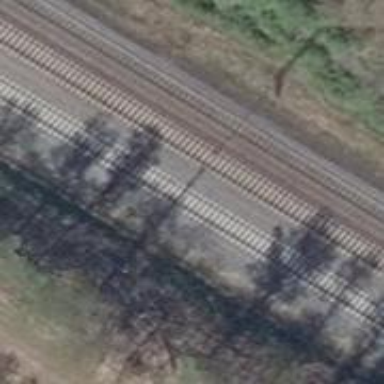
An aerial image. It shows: Railway signal.